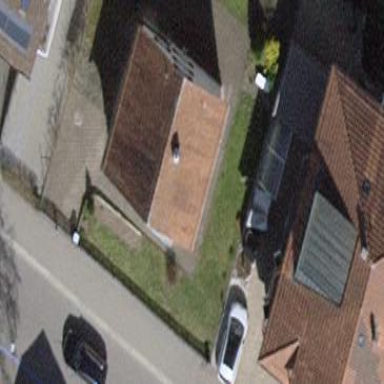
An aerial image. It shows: Detached building.